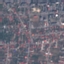
Label: Residential